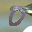
Label: 0